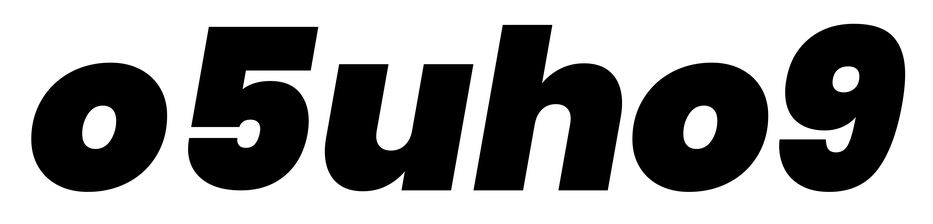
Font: Poppins-BlackItalic